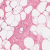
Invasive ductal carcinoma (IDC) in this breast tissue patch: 0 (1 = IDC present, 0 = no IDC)